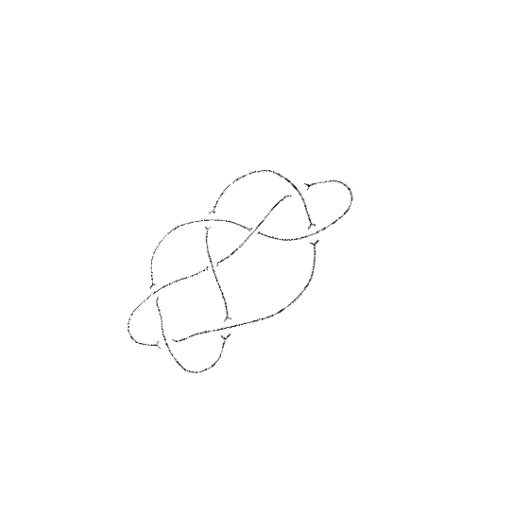
Crossing number: 8